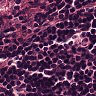
Metastatic tissue present: no